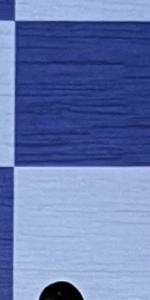
Label: Empty